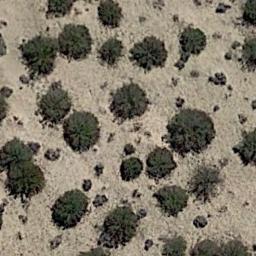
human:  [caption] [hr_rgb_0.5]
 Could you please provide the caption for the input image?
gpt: Some chaparrals of different sizes grow in the desert .

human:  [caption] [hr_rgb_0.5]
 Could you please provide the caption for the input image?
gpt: Chaparral is evenly distributed on the sand .

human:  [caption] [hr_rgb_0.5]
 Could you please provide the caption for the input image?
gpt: The chaparral is consist of sparse bushes on the desert .

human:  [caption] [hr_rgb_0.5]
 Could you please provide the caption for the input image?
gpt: There are dozens of trees in this desert .

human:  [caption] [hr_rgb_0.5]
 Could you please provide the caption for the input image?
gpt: The plants in the chaparral vary in size .